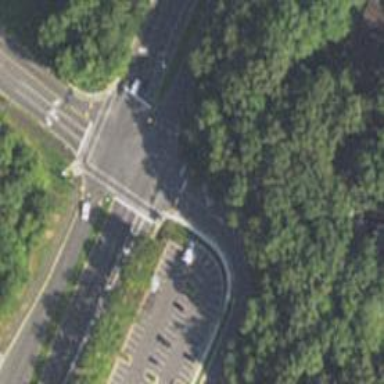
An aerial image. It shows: Marked crossing on asphalt footway.